Interaction volume radius: 10 \u00c5
Interaction volume height: 40 \u00c5
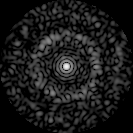
Disorder parameter: 0.8343